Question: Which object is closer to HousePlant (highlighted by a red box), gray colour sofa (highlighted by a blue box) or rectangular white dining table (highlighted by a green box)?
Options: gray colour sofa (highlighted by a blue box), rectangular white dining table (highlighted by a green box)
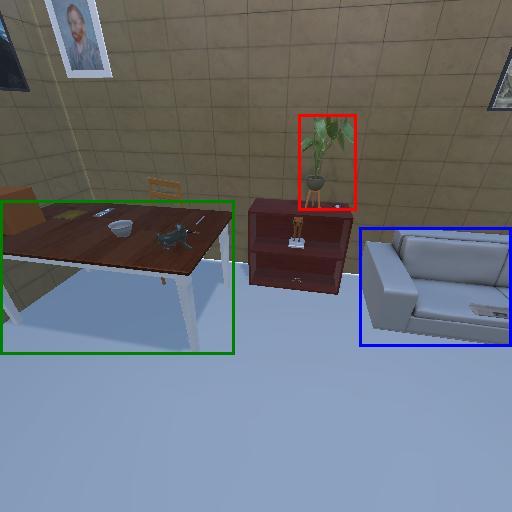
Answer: gray colour sofa (highlighted by a blue box)